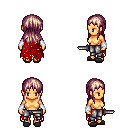
a pixel art fantasy rpg character, female body template, human, tanned skin, red tattered cape, metal pants, white blonde unkempt hairstyle, white cloth bracers, gray slippers, dagger, four views (front, back, left, right), 2x2 character sprite sheet, small pixel art, hard edges, no anti-aliasing